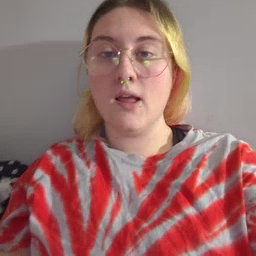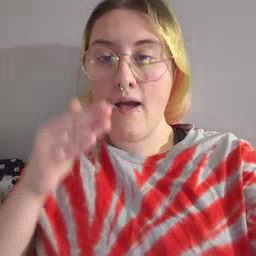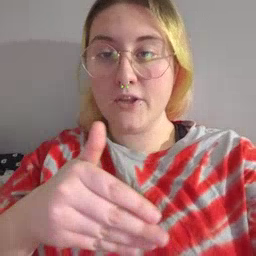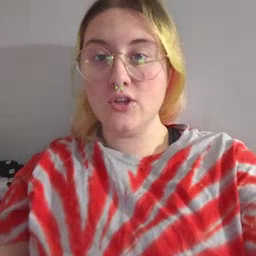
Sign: after